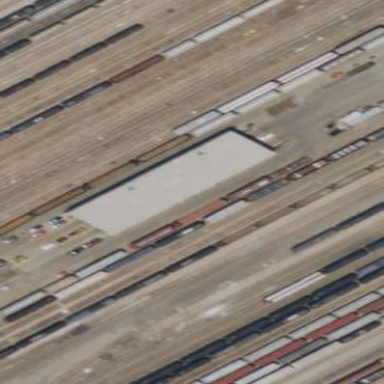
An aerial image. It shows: Industrial building.